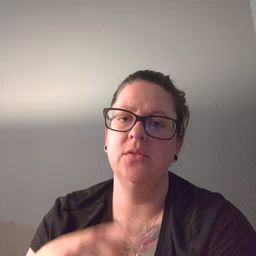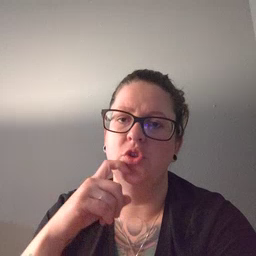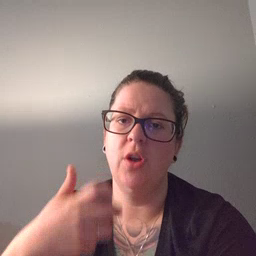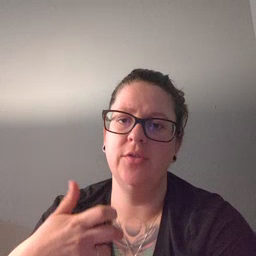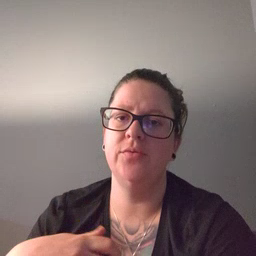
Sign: dryer